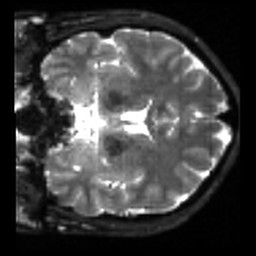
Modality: sbref
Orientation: coronal
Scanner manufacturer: siemens
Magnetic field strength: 3 T
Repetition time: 4 s
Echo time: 0.0594 s